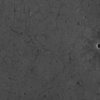
Label: not_dusty